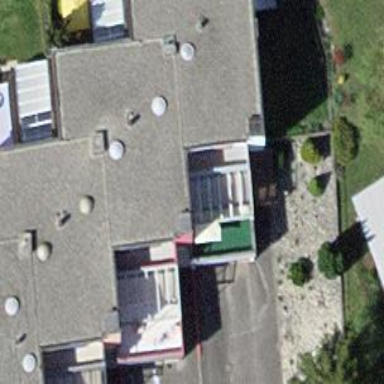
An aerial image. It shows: Terrace building.